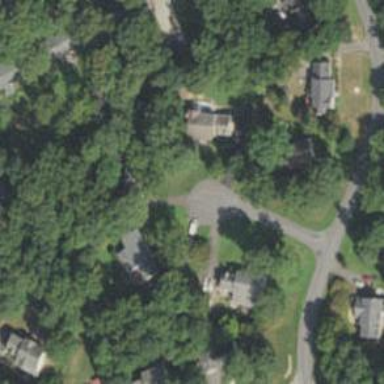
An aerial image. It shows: Driveway.